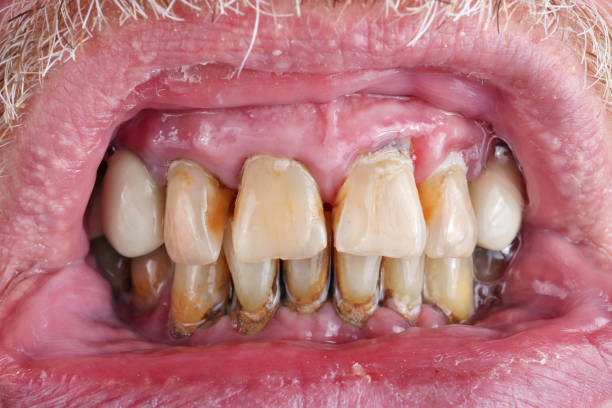
Condition: Calculus